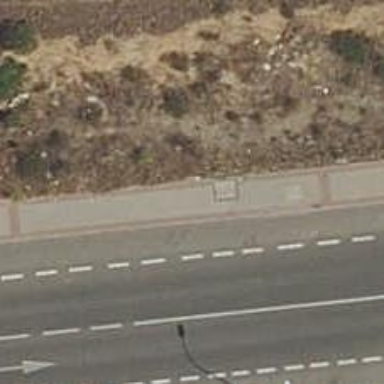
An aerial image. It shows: Sidewalk along the footway.